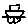
Label: car